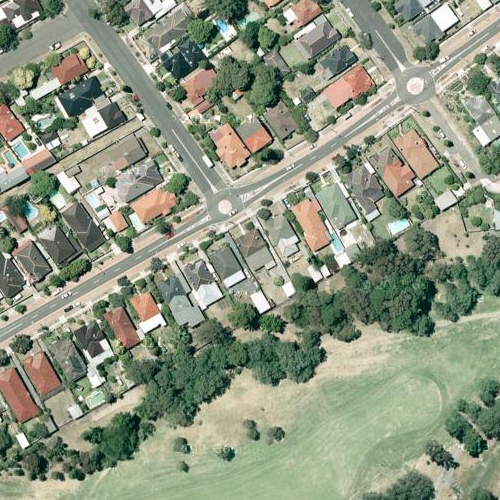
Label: sydney